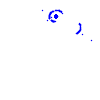
Particle: kaon